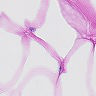
Metastatic tissue present: no